Interaction volume radius: 5 \u00c5
Interaction volume height: 45 \u00c5
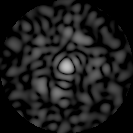
Disorder parameter: 0.7848